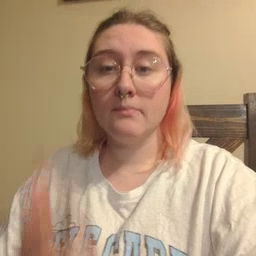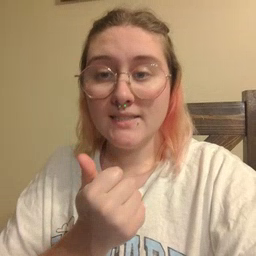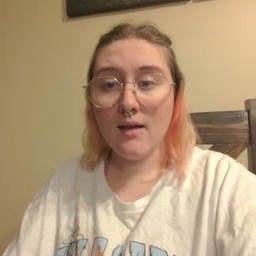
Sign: pizza